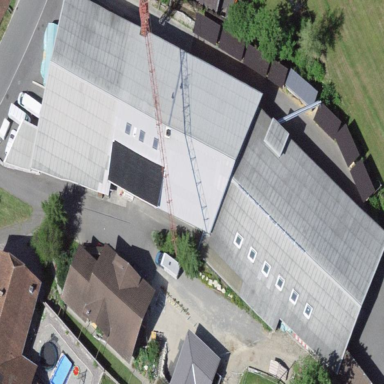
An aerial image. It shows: Building.